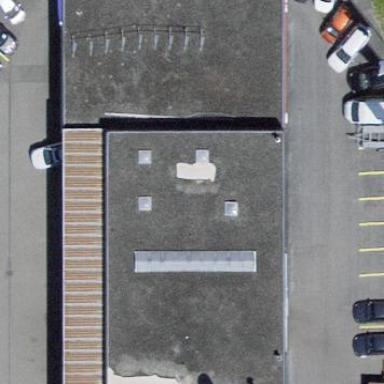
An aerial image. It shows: Flat-roofed building.